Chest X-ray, AP view. Patient: 47 years old, sex M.
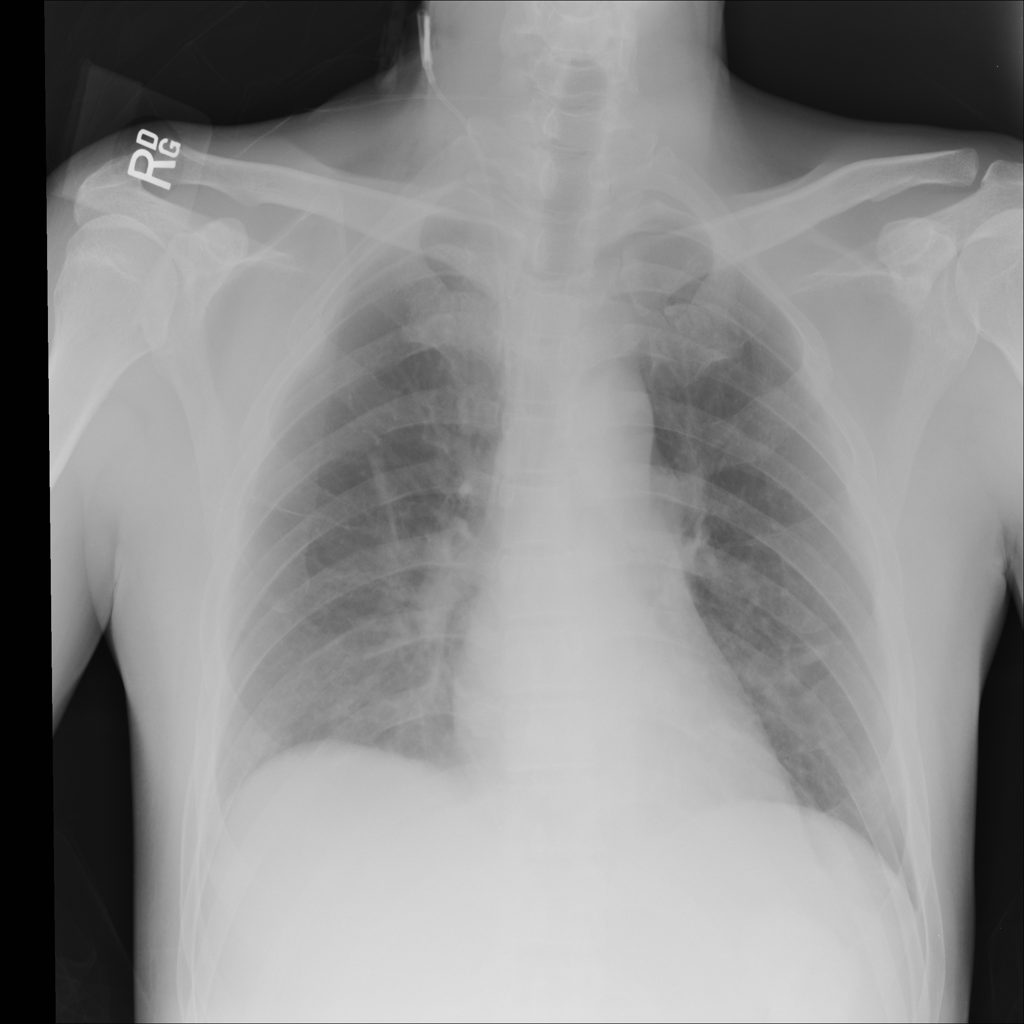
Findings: No Finding